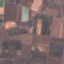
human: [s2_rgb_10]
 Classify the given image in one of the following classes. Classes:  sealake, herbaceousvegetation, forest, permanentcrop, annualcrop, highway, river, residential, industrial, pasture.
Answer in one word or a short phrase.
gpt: PermanentCrop